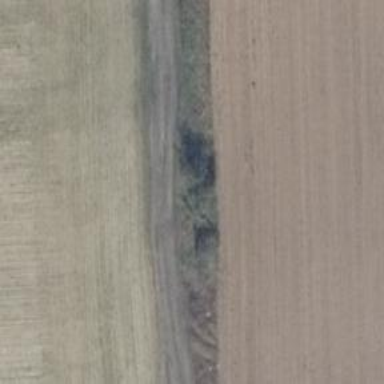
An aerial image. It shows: Row of trees in natural setting.